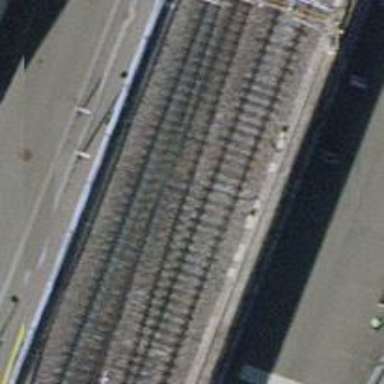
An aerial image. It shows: Viaduct bridge with single electrified rail track featuring contact line.